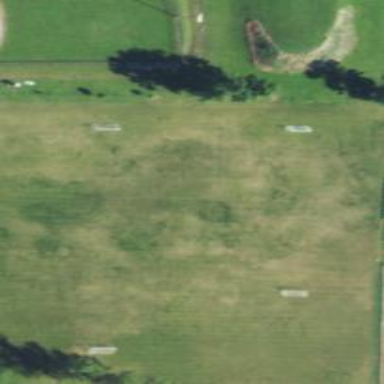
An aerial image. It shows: Soccer pitch for leisure land activities.